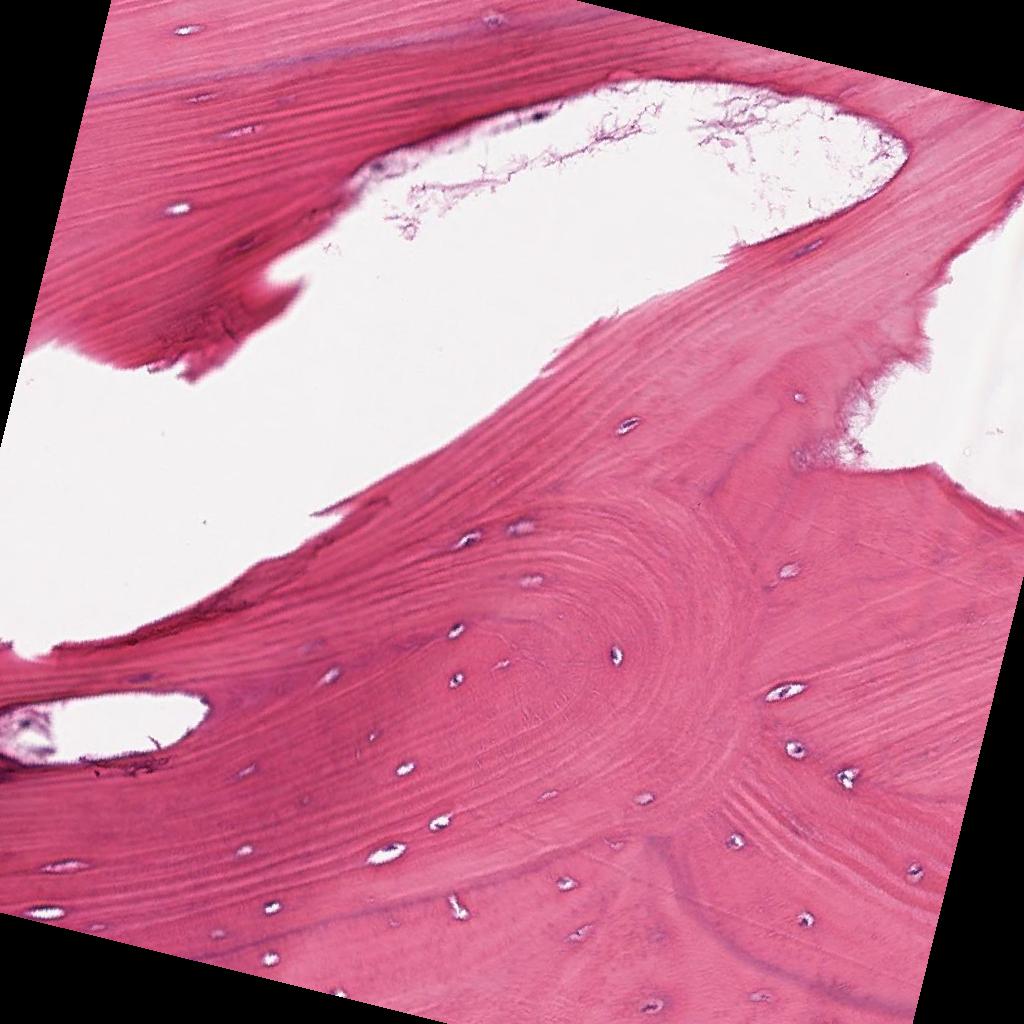
Label: Non-Tumor